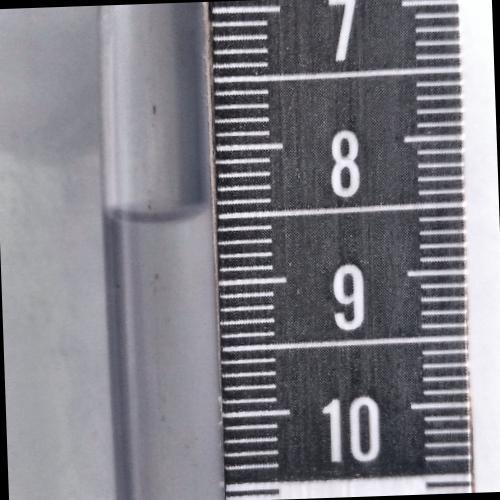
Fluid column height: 8.5 cm